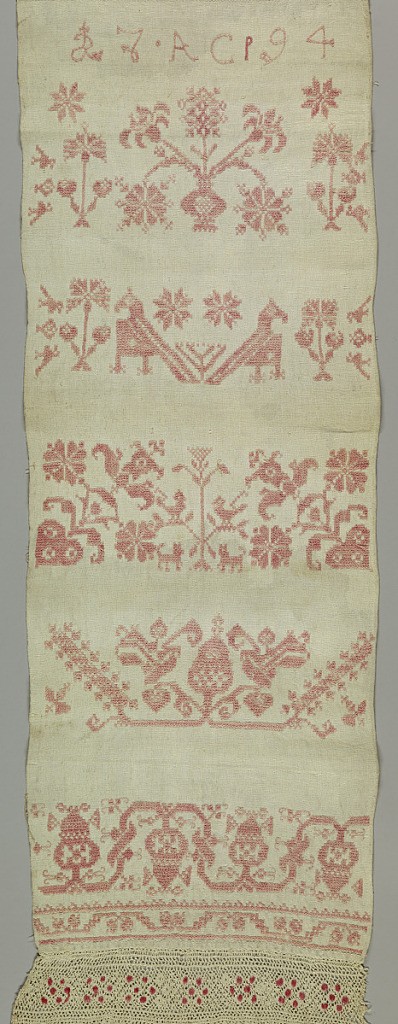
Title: Towel
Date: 1794
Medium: cotton, linen Technique: cross stitch
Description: Designs in style of Italian Renaissance, showing confronted lions, vases of flowers, addorsed birds, and conventionalized floral patterns arranged as cross borders. Edged, top and bottom with bobbin lace ornamented with red cotton dot.